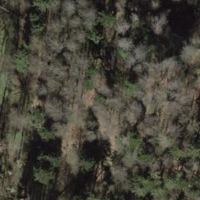
EUNIS habitat code: 41
Species observed at this site:
Petasites albus